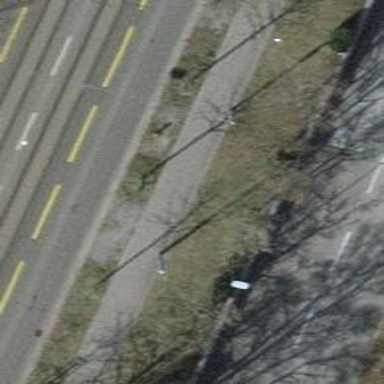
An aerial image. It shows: Avenue lined with trees.